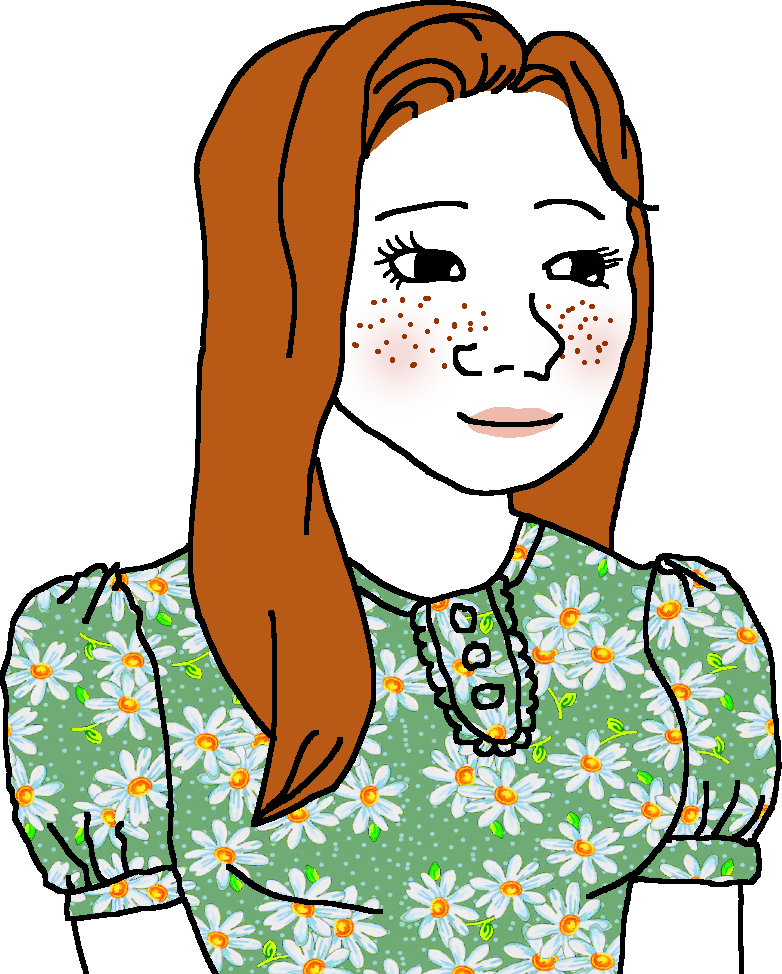
Label: 5_Trad_Wife